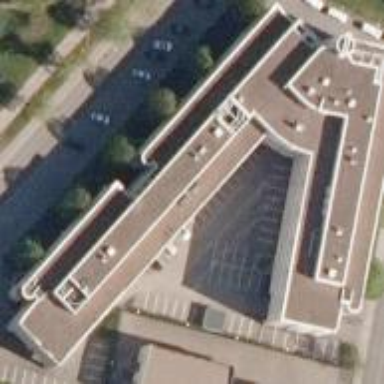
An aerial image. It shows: Office building.